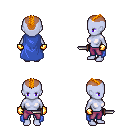
a pixel art fantasy rpg character, female body template, dark elf, purple skin, blue cape, magenta pants, dark blonde short mohawk hairstyle, gold gloves, dagger, four views (front, back, left, right), 2x2 character sprite sheet, small pixel art, hard edges, no anti-aliasing